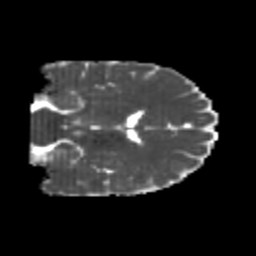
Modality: MD
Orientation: coronal
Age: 22
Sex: female
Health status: healthy
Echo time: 0.074 s